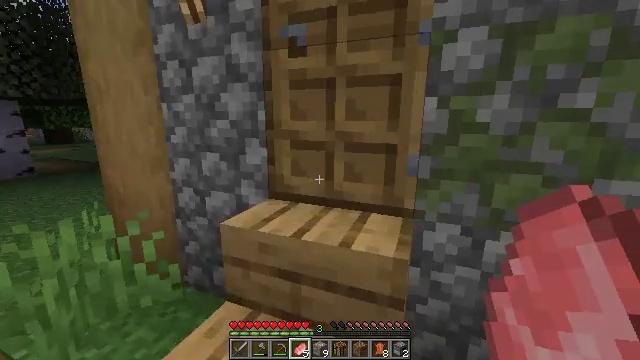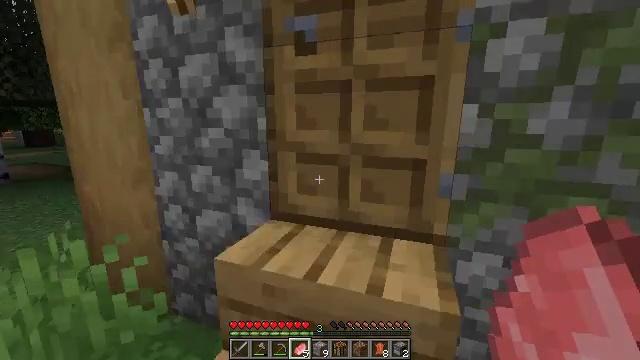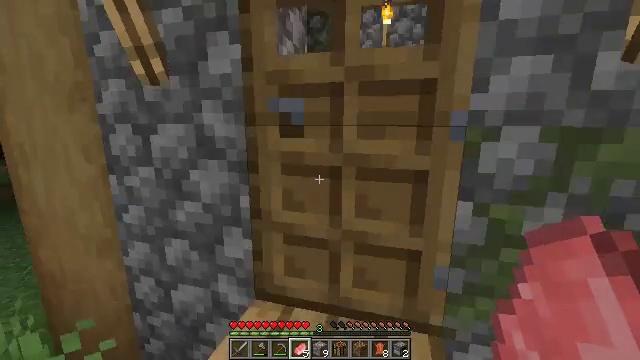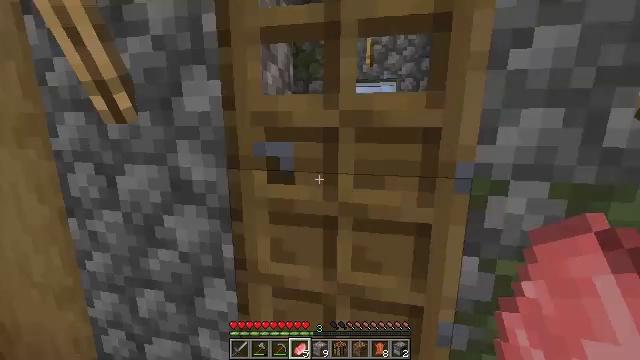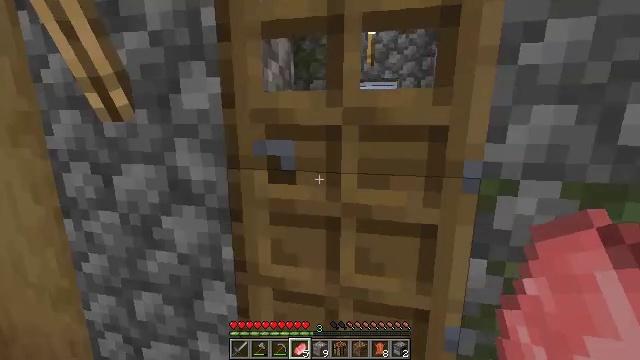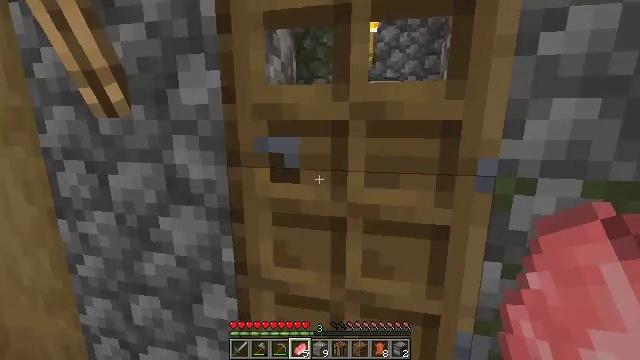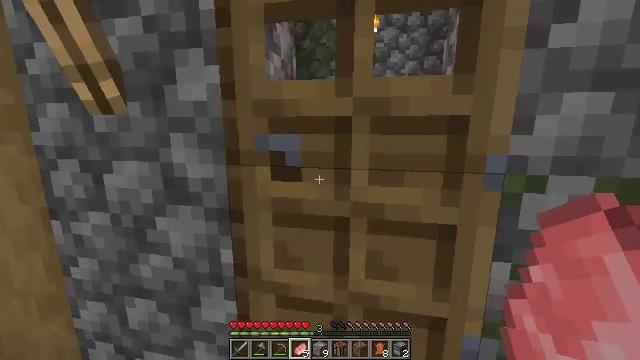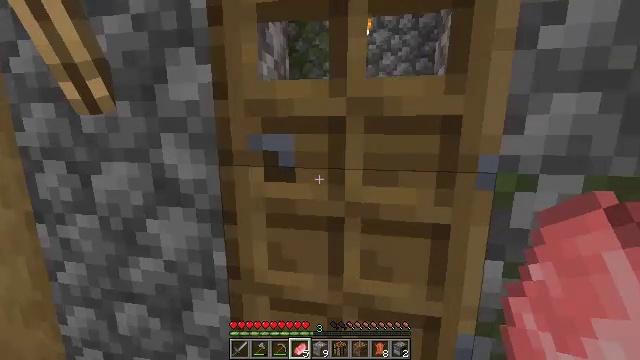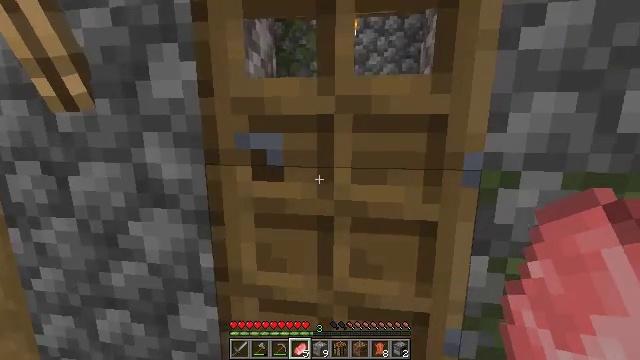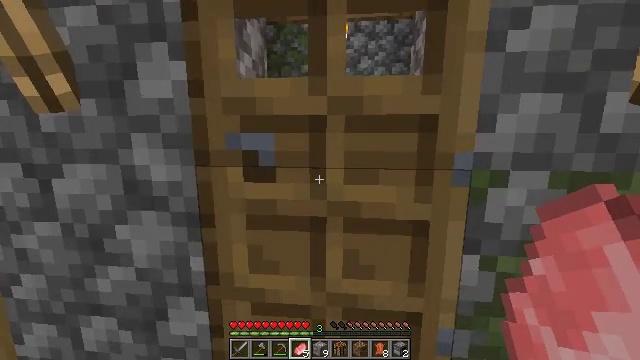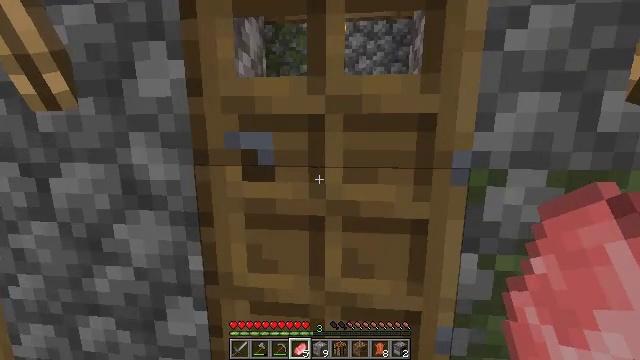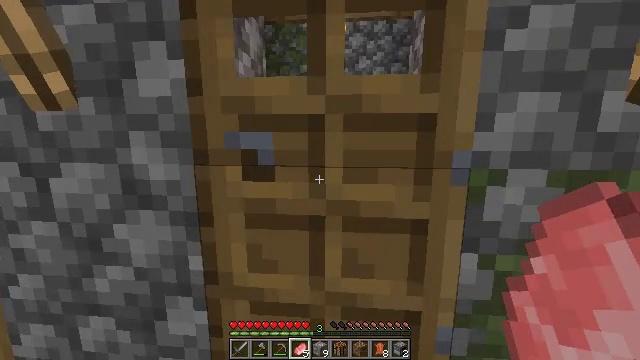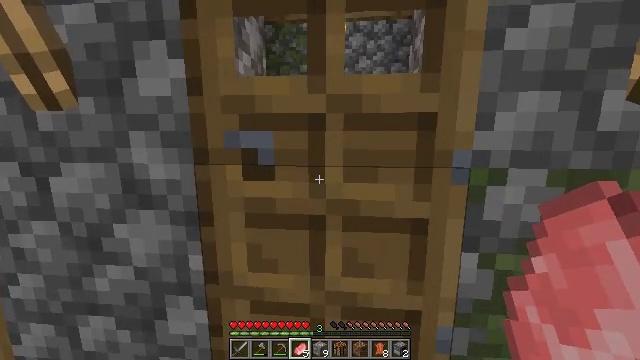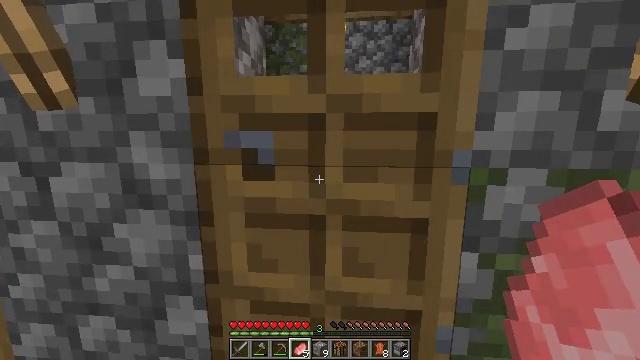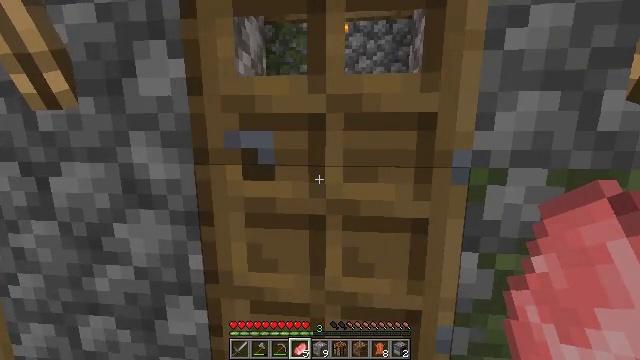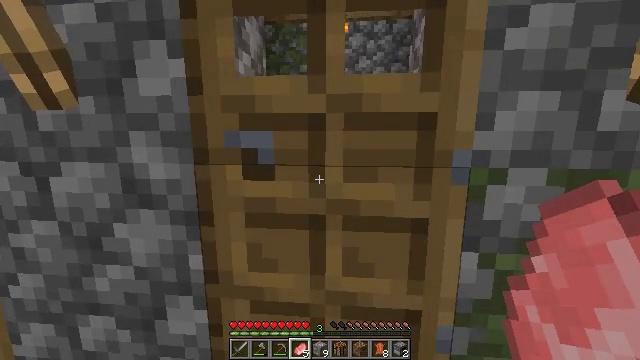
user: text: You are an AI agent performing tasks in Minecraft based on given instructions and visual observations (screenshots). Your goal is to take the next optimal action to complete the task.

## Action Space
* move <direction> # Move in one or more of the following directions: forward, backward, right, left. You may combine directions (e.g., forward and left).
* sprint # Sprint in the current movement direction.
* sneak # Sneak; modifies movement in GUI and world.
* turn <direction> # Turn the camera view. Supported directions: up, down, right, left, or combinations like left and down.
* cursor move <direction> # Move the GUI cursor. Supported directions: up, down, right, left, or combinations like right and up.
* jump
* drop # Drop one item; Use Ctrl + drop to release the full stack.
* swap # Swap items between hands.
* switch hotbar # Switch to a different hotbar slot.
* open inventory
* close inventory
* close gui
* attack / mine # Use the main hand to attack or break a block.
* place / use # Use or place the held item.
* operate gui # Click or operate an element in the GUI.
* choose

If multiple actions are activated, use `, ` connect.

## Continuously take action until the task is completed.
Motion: motion action
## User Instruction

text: Gather the blast furnace into your inventory.
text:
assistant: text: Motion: move forward, turn right
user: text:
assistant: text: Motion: move forward, turn right
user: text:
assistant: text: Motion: turn right
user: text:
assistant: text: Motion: no_op
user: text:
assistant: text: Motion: no_op
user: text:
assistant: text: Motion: no_op
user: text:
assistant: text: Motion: turn right
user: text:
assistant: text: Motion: turn right
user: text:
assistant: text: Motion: turn right
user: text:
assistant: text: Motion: no_op
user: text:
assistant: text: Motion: no_op
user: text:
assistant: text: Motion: no_op
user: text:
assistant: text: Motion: no_op
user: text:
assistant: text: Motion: no_op
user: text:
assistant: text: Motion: no_op
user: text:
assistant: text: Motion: no_op
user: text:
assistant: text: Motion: no_op
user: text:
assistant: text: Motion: no_op
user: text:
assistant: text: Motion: move forward
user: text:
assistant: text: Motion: move forward
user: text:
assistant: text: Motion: move forward
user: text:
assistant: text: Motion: move forward, turn right
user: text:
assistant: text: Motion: move forward, turn right and down, use / place
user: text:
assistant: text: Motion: use / place
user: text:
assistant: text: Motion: use / place
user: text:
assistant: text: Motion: no_op
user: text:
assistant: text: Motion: no_op
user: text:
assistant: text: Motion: move forward
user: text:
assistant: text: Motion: move forward, turn down
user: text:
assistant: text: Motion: move forward, turn left and down